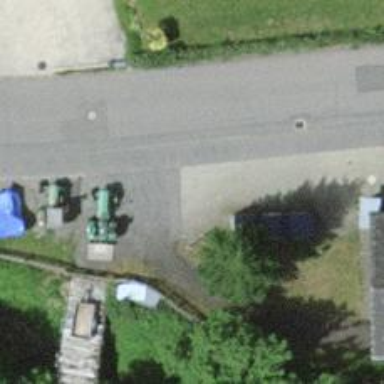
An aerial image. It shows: Recycling container at amenity designated for recycling.